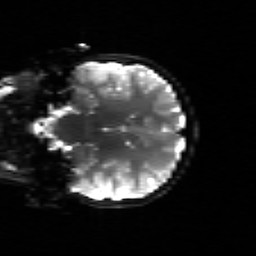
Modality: sbref
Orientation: coronal
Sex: female
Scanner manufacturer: siemens
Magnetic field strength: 3 T
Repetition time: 5 s
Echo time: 0.071 s